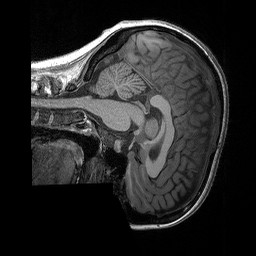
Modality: T1w
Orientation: sagittal
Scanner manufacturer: siemens
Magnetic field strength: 3 T
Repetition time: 2.3 s
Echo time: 0.00298 s